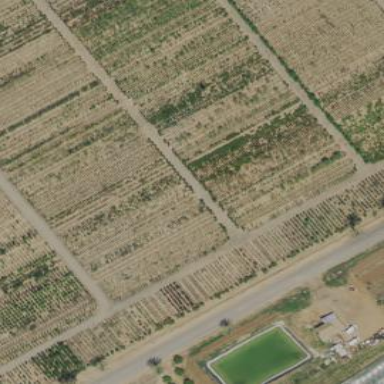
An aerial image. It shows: Plant nursery filled with trees.